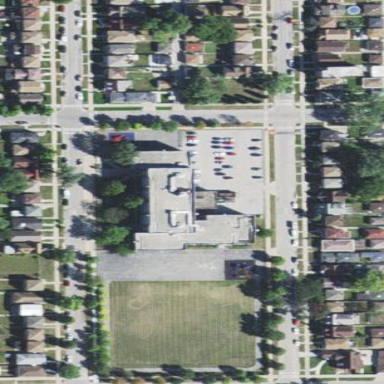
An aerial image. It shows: School building.